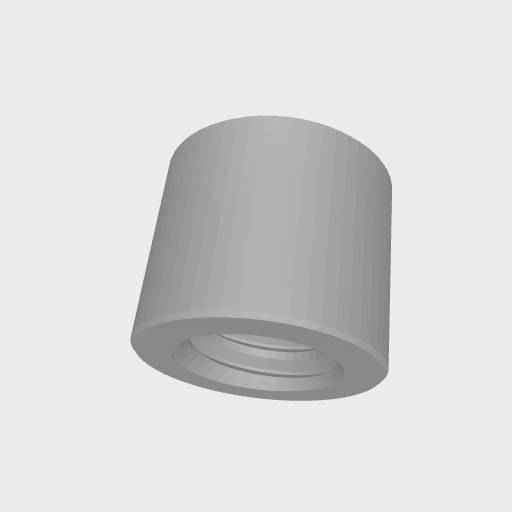
Part: Standoff6OD5